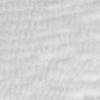
Label: no_change